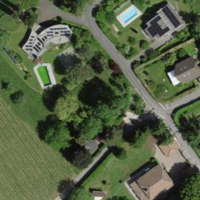
EUNIS habitat code: 55
Species observed at this site:
Carpinus betulus
Symphoricarpos albus